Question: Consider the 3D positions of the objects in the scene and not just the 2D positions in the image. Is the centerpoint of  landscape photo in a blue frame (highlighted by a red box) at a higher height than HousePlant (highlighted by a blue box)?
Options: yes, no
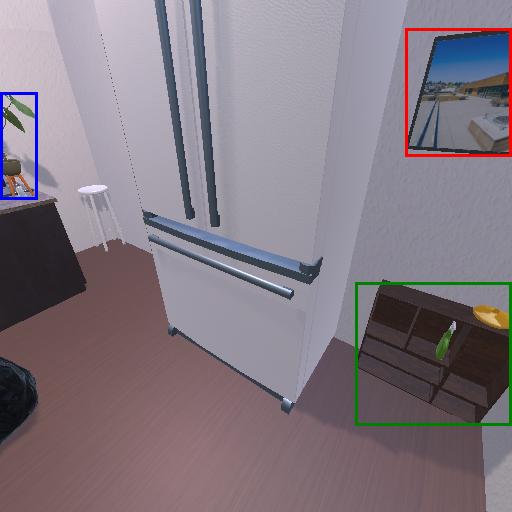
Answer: yes